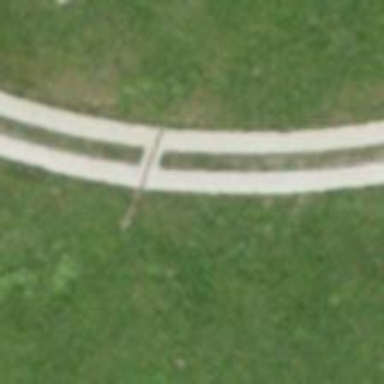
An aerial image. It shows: High-quality track road made of concrete plates.